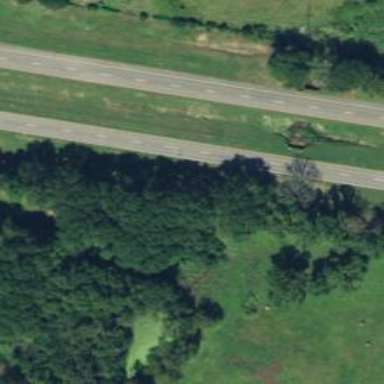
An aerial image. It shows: Expressway with asphalt surface classified as trunk highway.